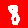
Digit: 8